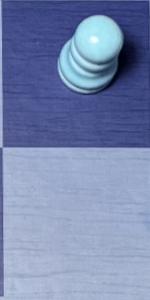
Label: Empty